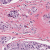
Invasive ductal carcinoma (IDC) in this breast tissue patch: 1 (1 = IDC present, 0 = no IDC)